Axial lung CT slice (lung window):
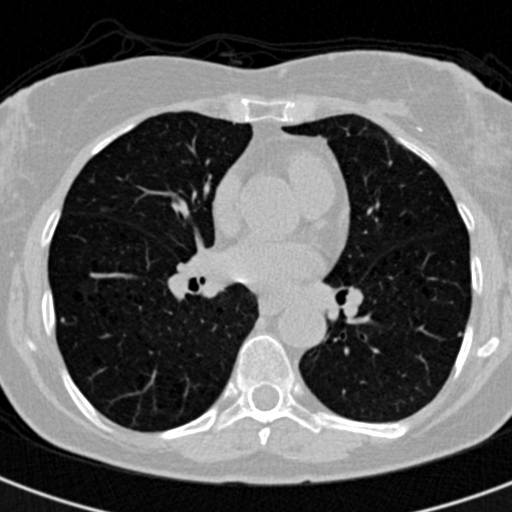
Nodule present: no